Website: apple
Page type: customer-info-address
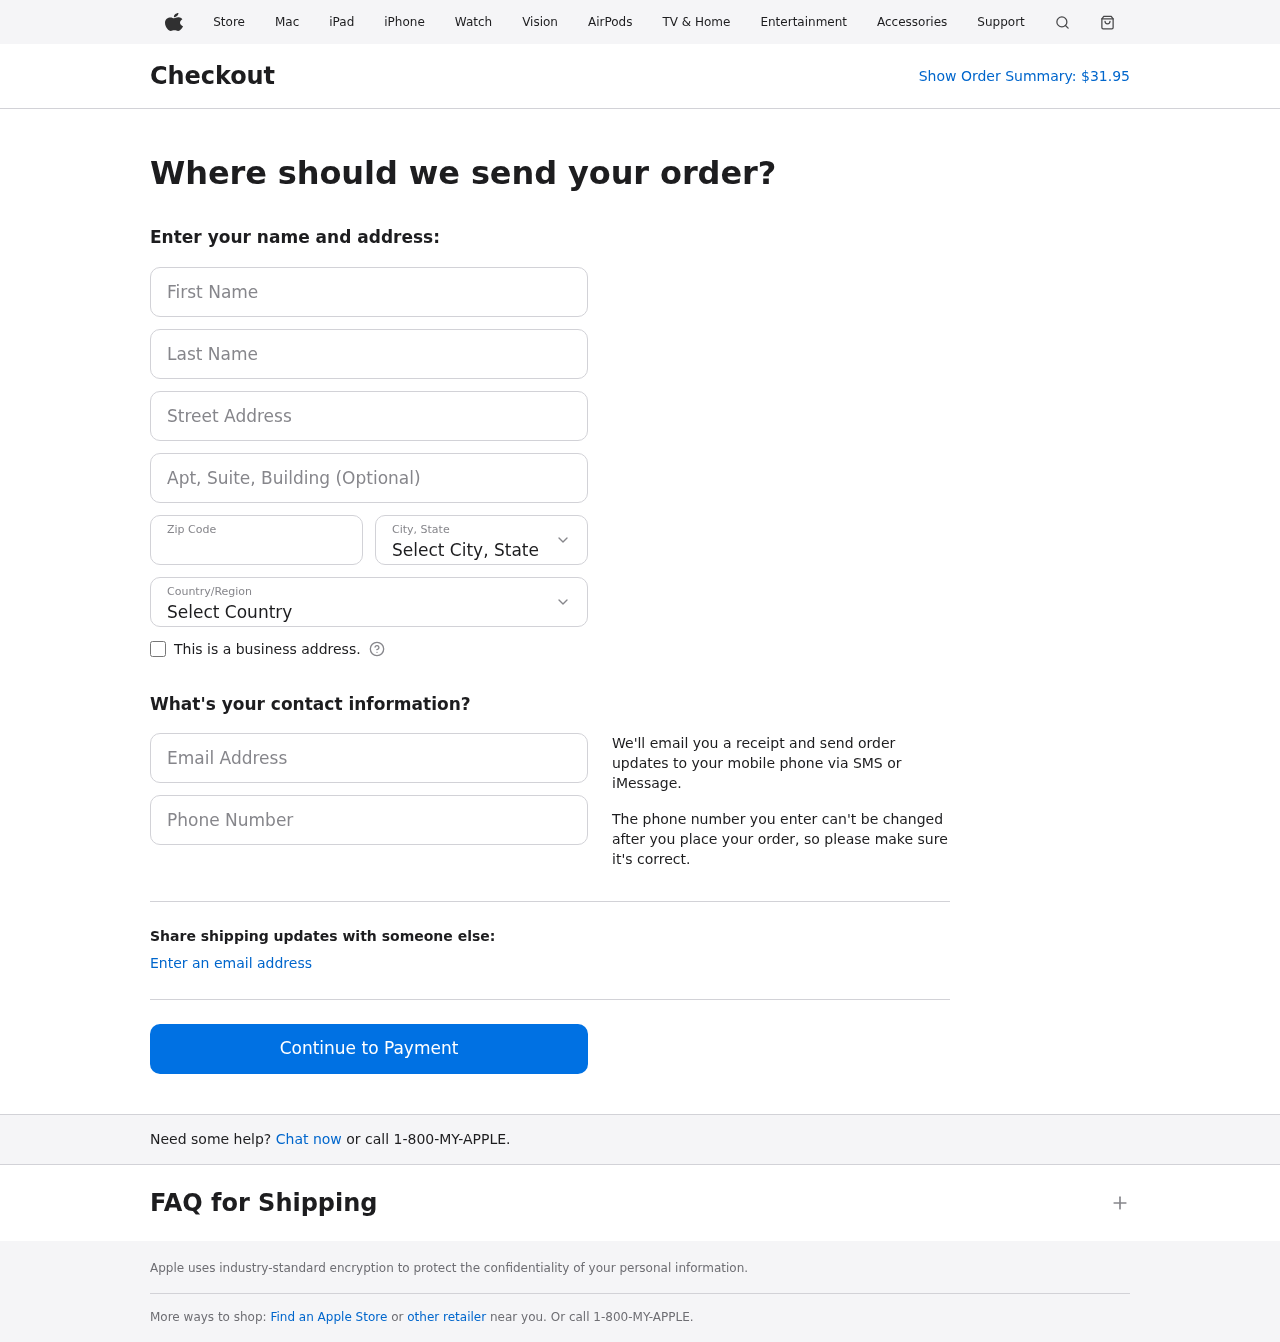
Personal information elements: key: PII_CITY_STATE
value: West Scott, SC
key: PII_COUNTRY
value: United States
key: PII_EMAIL
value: kristen.miller@yahoo.com
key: PII_FIRSTNAME
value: Kristen
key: PII_LASTNAME
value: Miller
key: PII_PHONE
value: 9939766218
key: PII_POSTCODE
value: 13508
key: PII_STREET
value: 0550 Richard Centers
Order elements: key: ORDER_TOTAL
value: $31.95